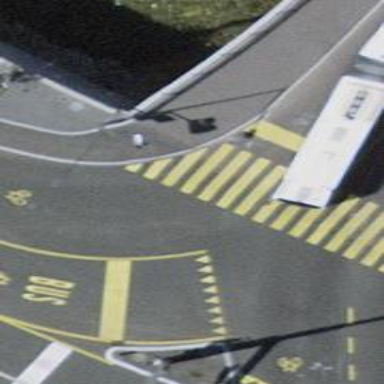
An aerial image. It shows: Kerb serving as barrier.